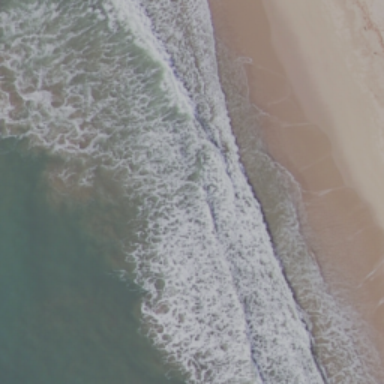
This is a beach with green sea and white sands .